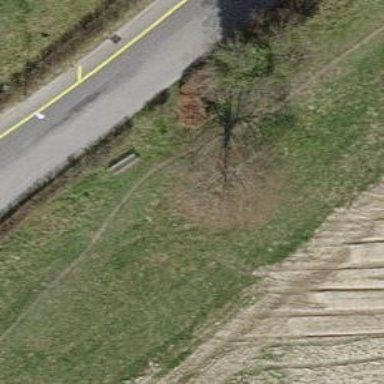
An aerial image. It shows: Bench.